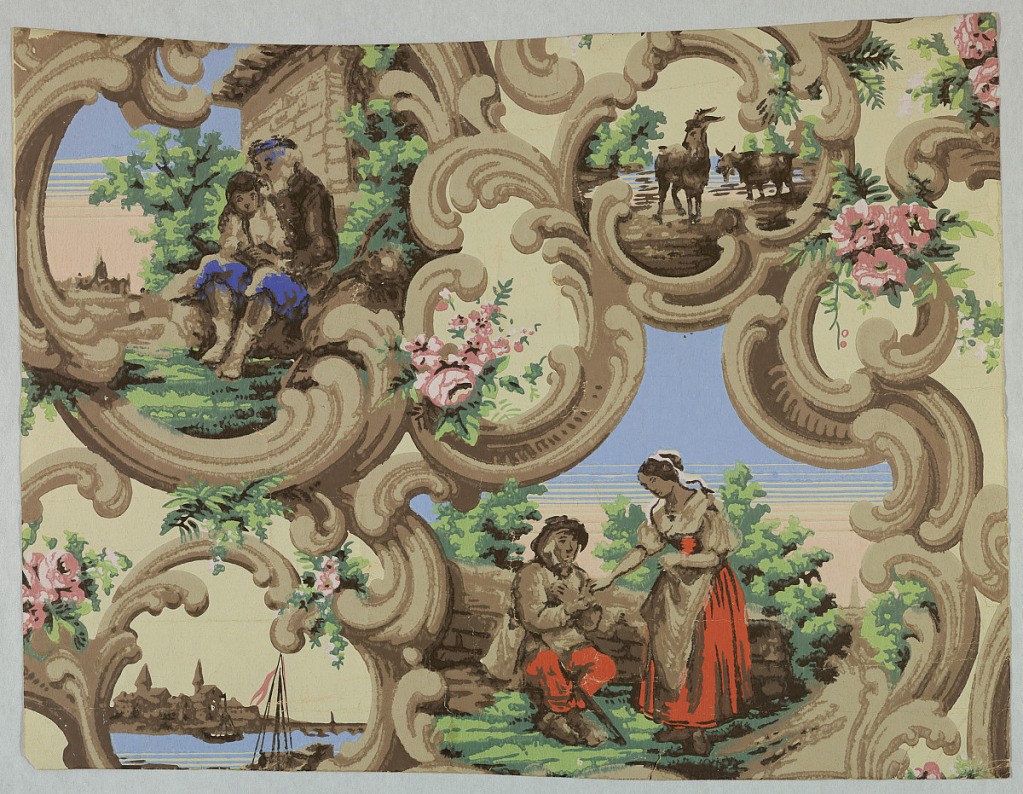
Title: Osborne
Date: ca. 1850
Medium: Machine-printed on continuous paper
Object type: Sidewall
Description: Horizontal rectangle giving nearly a complete repeat of a design of Rococo scrolls enclosing two large and two small scenic landscape cartouches. Two figures in both large cartouches, while the smaller cartouches contain goats in one and a harbor with boats in the other. Roses and ferns entwined in scrolls.